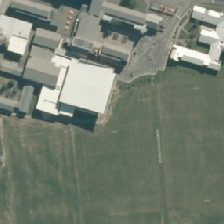
Land cover: urban_parkland